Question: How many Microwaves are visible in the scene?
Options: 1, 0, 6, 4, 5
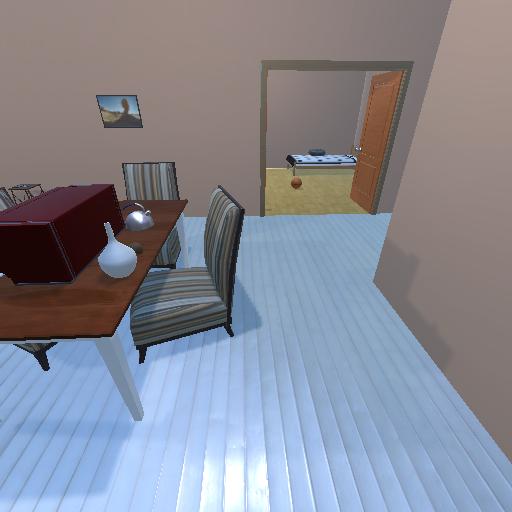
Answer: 1